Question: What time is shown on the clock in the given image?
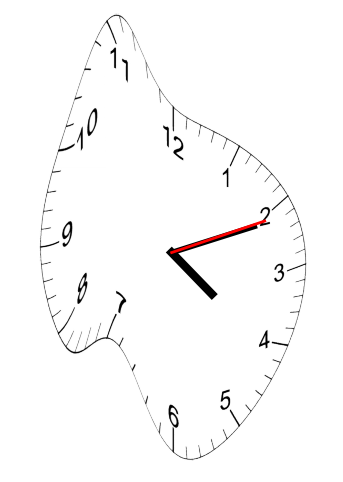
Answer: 04:11:11